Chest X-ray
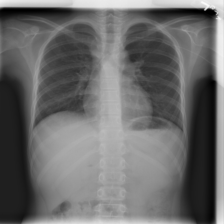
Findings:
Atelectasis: negative
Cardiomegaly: negative
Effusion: negative
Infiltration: negative
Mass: negative
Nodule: negative
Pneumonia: negative
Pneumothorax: negative
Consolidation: negative
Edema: negative
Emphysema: negative
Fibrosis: negative
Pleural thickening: negative
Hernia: negative